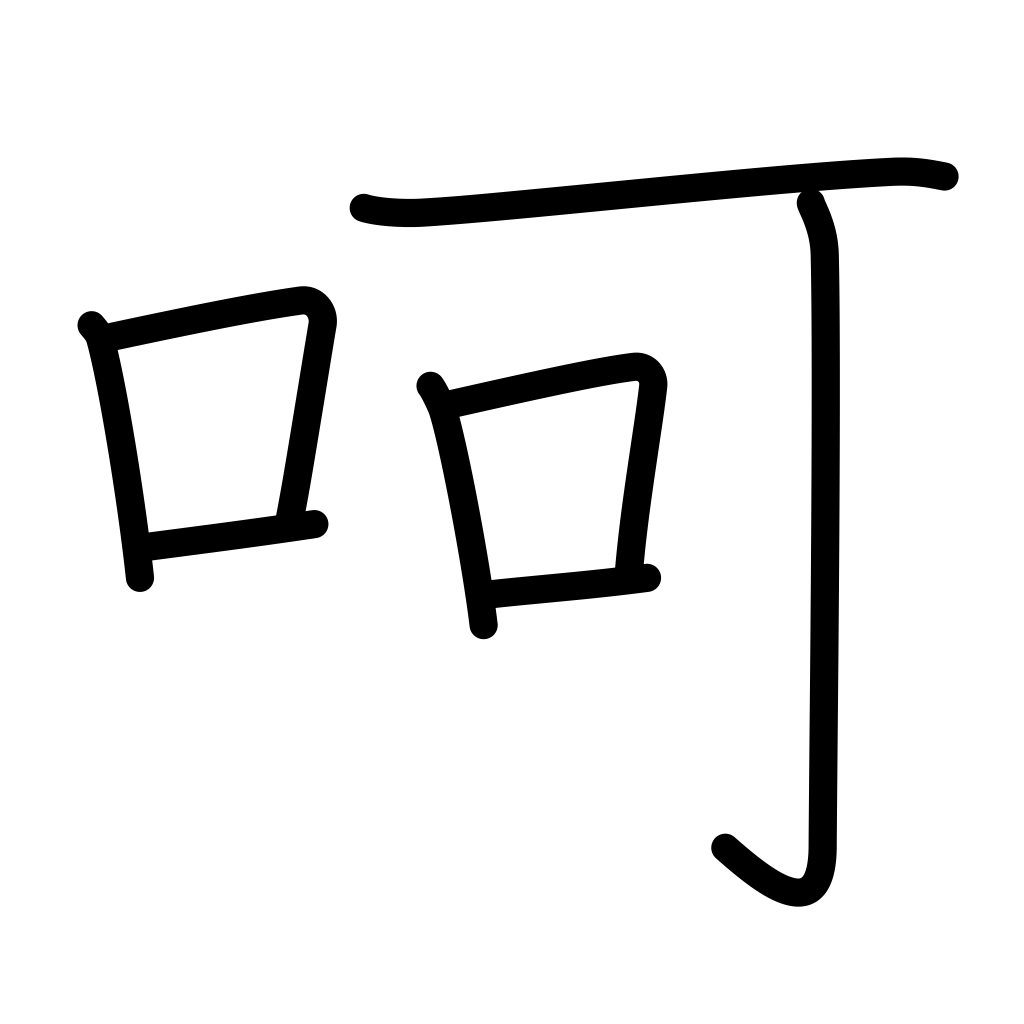
Meaning: scold, blow on, reprove